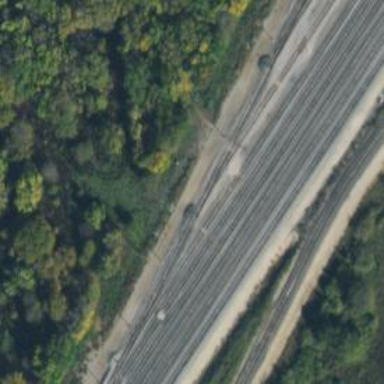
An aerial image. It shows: Railway siding for service.